Field crop: maize
Growth stage: 1
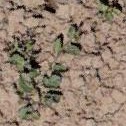
Species: convolvulus